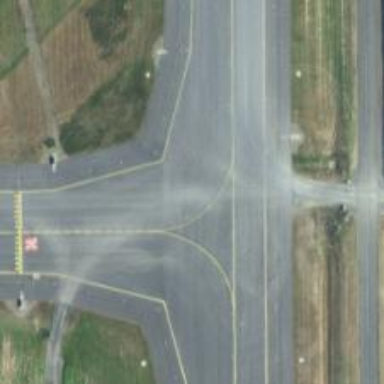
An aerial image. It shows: Image of taxiway at airport.